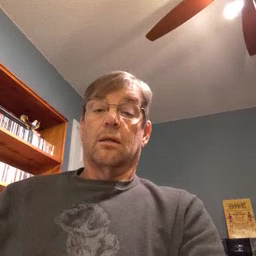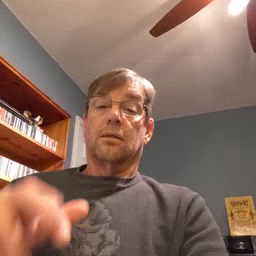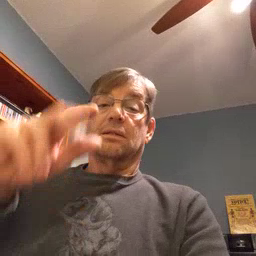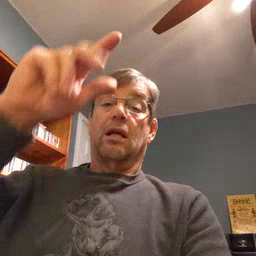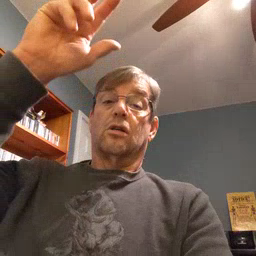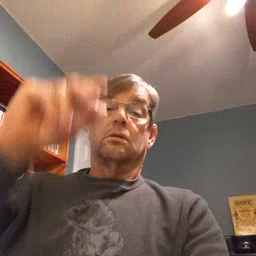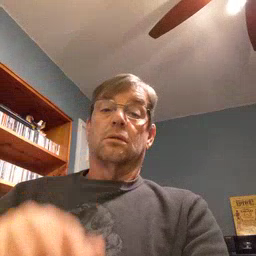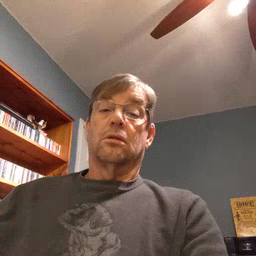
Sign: stairs